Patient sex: M
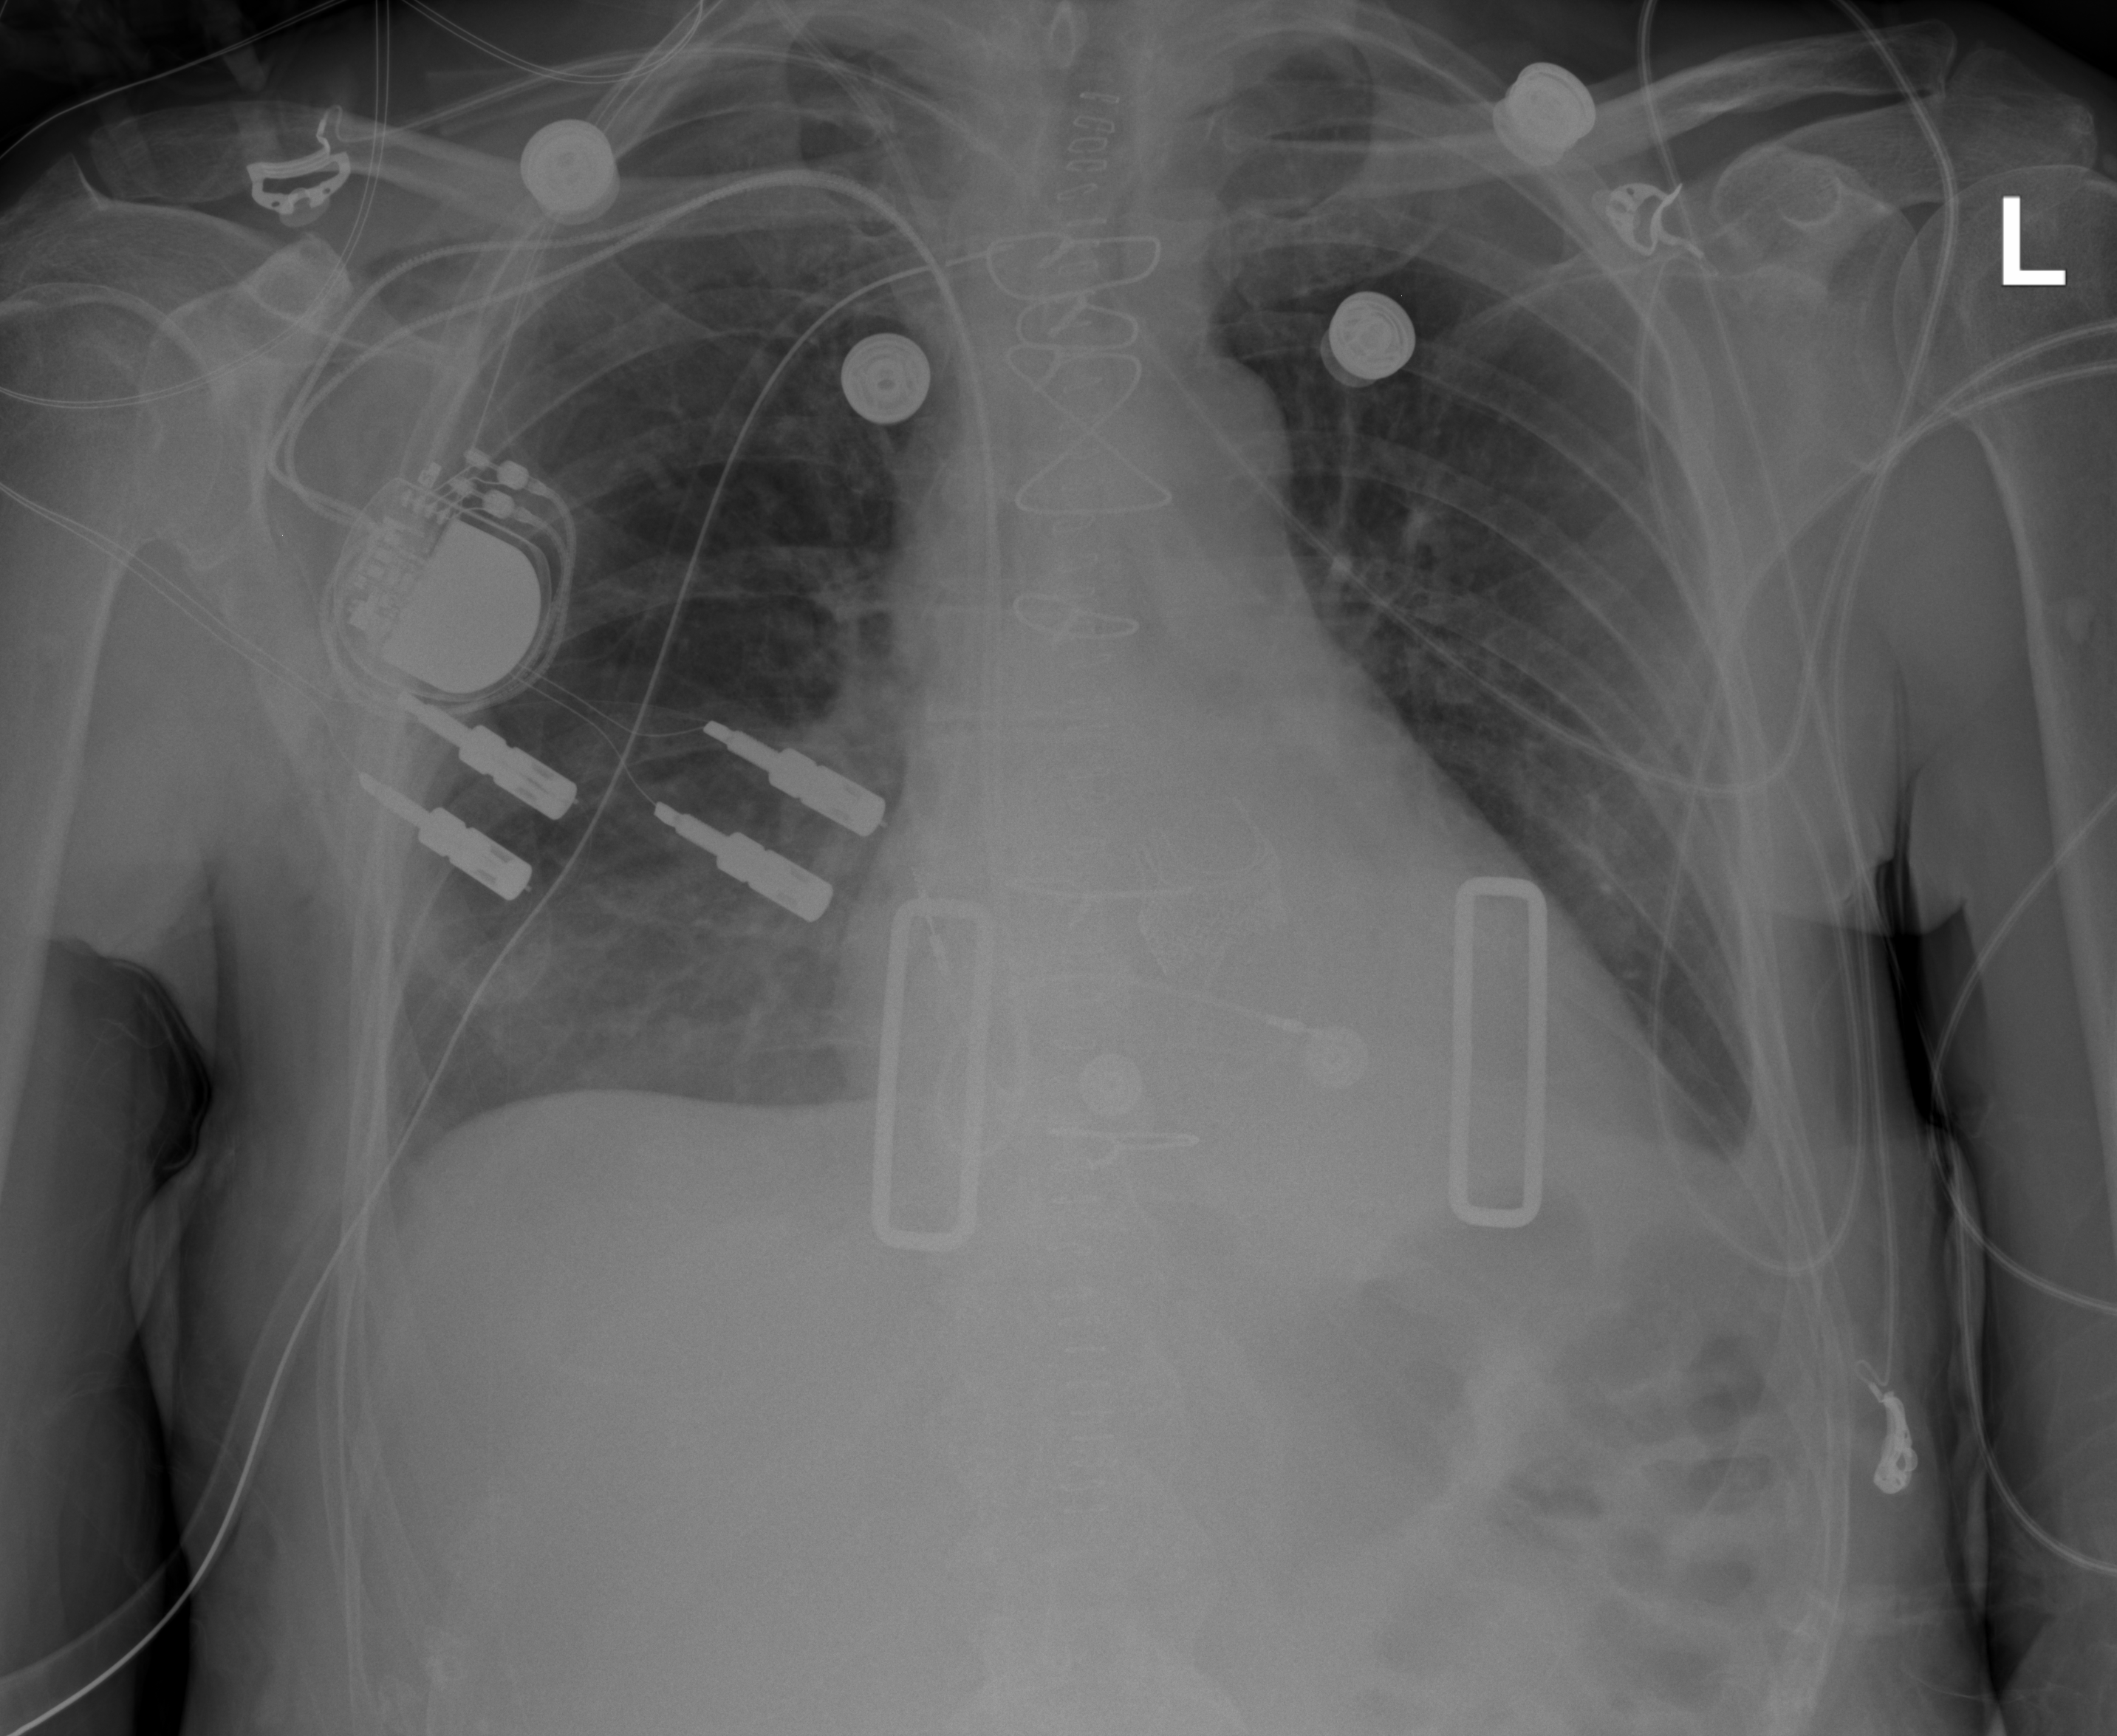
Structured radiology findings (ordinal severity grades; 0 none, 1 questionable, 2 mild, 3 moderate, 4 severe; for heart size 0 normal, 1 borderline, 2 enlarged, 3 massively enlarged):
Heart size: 1
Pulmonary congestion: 0
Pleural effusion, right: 1
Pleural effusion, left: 2
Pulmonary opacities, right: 0
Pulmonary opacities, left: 0
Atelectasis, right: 2
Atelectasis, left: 0